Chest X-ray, PA view. Patient: 28 years old, sex M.
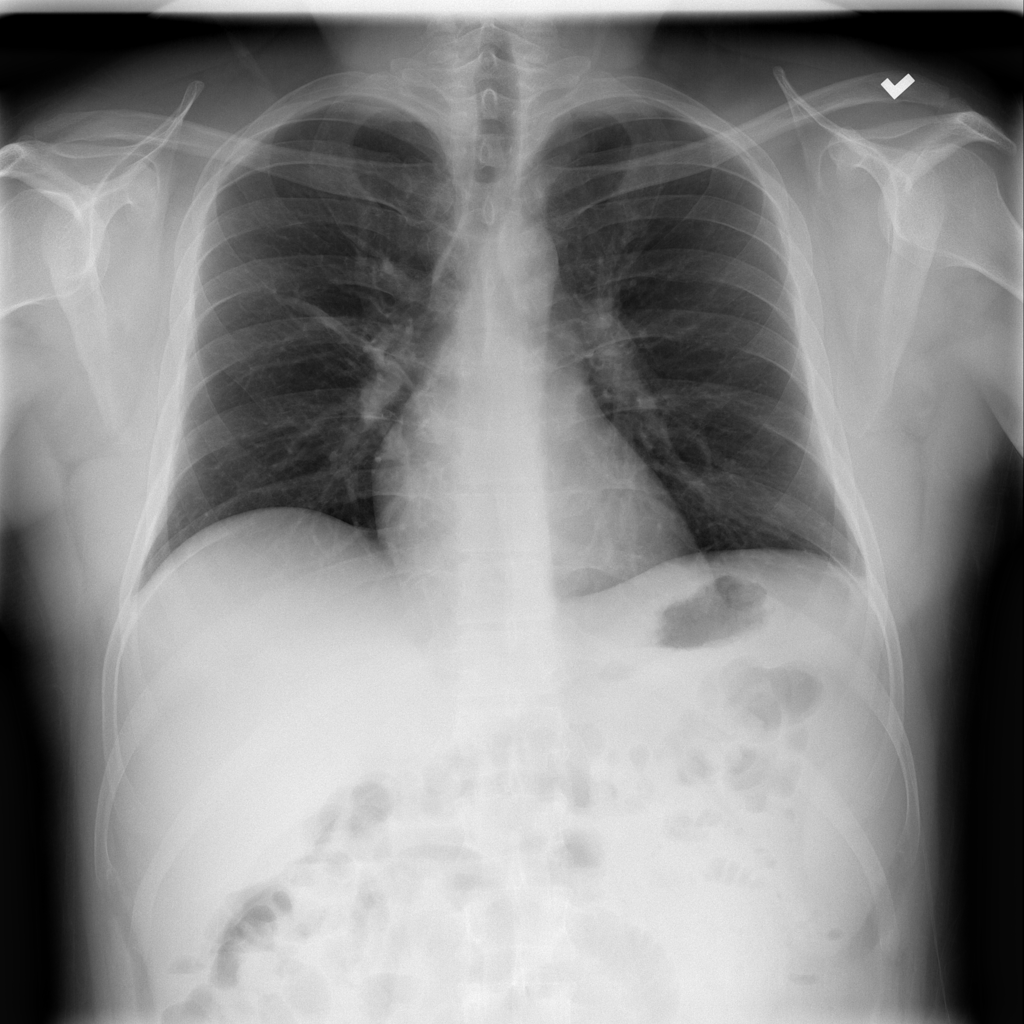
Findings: Atelectasis, Infiltration